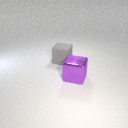
large purple metal cube to the right of large gray rubber cube